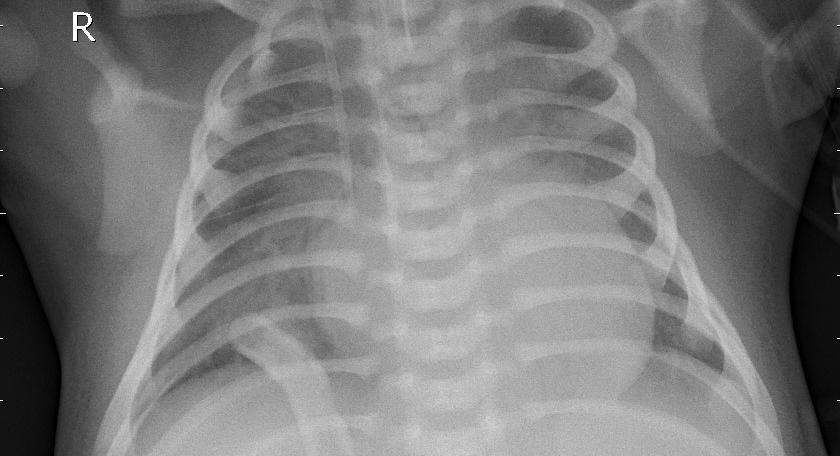
Diagnosis: PNEUMONIA